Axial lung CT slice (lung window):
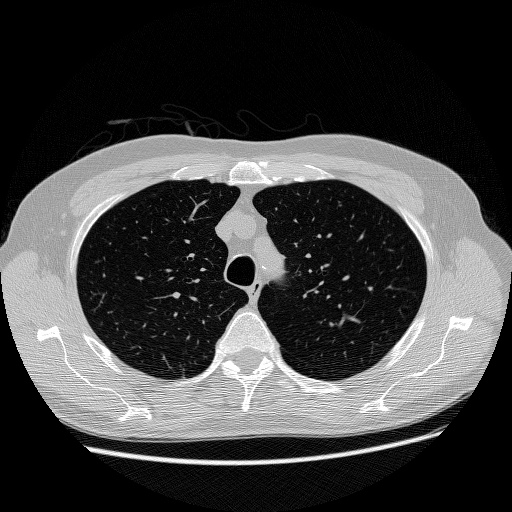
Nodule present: no